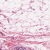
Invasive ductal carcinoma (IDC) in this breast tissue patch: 0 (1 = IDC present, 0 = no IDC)